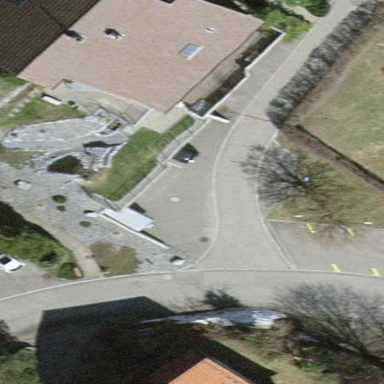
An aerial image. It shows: Garage building.